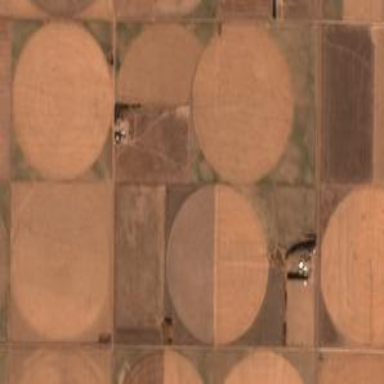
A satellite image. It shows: Farmland with pivot irrigation system.